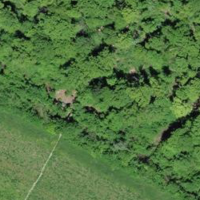
EUNIS habitat code: 25
Species observed at this site:
Lamium galeobdolon
Vincetoxicum hirundinaria
Fagopyrum esculentum